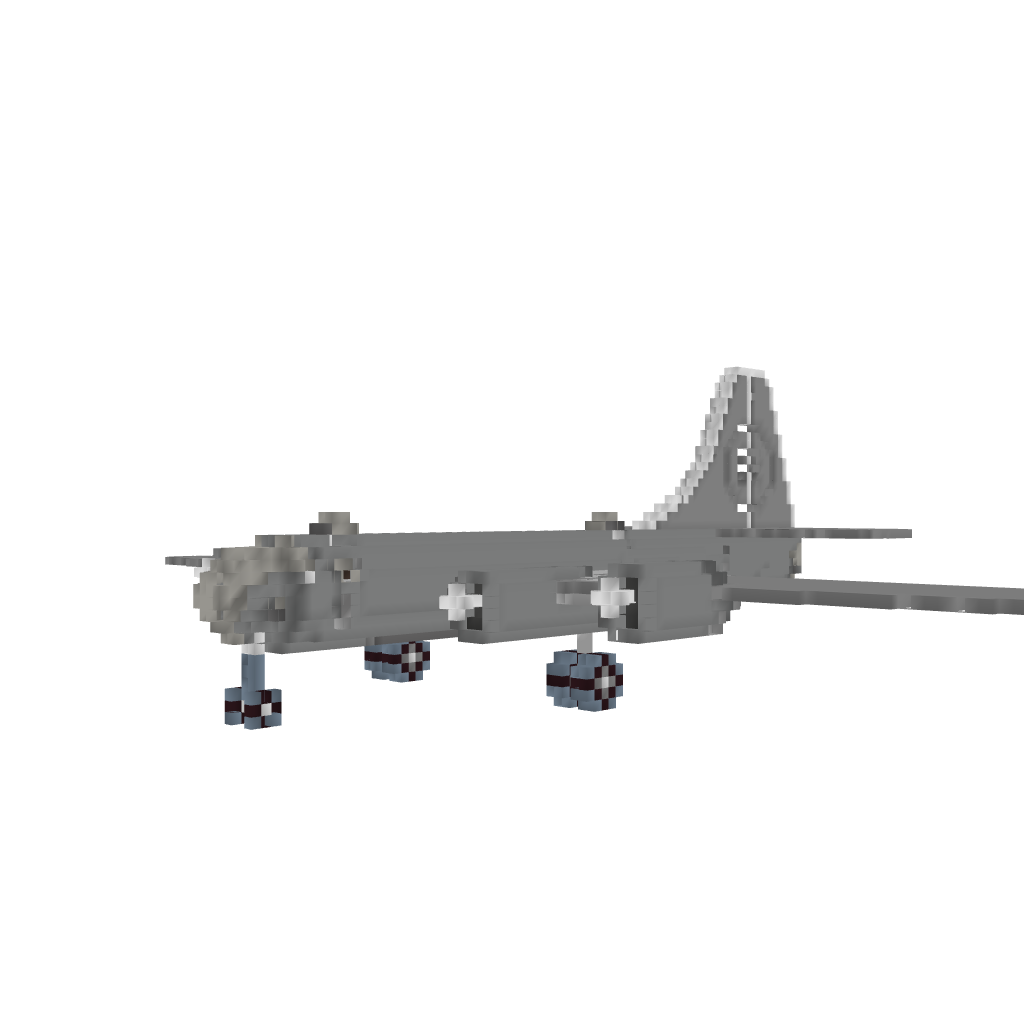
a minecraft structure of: Boeing B-29 SuperFortress